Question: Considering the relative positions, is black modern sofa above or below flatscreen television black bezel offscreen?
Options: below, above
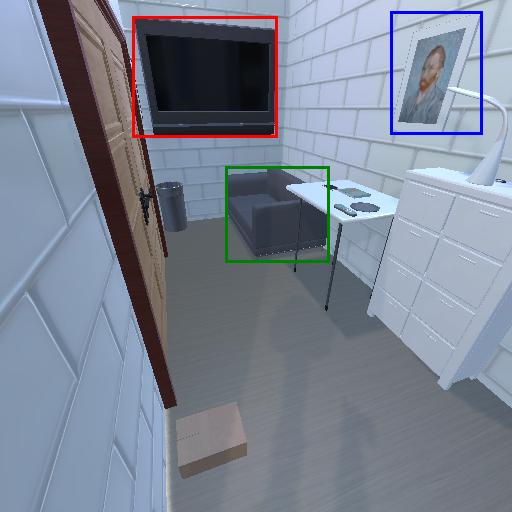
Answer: below